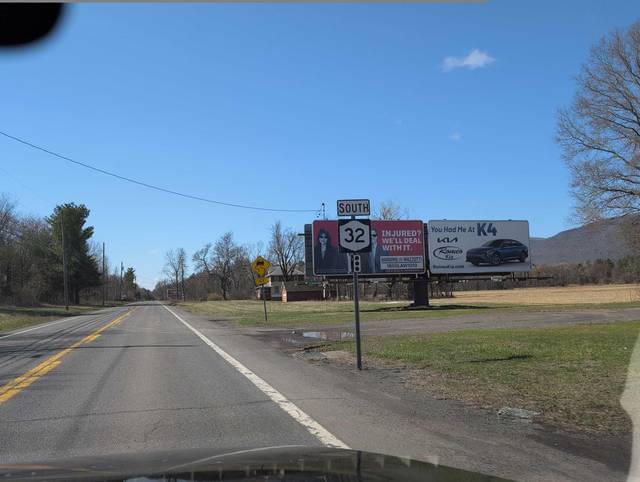
Region: United States
Coordinates: 42.156, -73.998